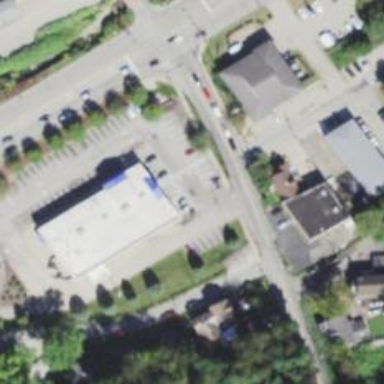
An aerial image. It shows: Building.